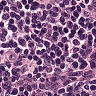
Metastatic tissue present: yes